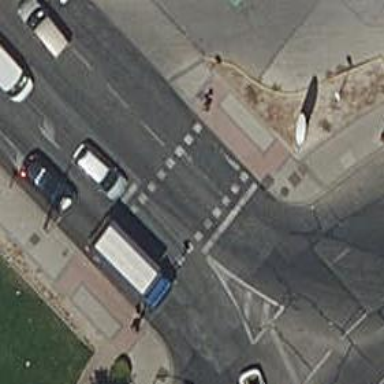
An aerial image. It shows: Uncontrolled footway crossing with markings.